Question: I'm building a website with node.js, express, angular.js and jade. I'm currently testing html tags on blog posts, wich don't seem to be working.
I'm focusing on the heading for now. Why doesn't the browser render it as HTML? I have btw tested this in chrome but I had the same result. This is the jade code:
'''
div(ng-repeat='post in posts')
h3
|{{post.title}}
'''
And this is the mongodb record (what is relevant):
'''
"title": "<strong>This text is strong</strong>",
'''
What can I do to fix this?
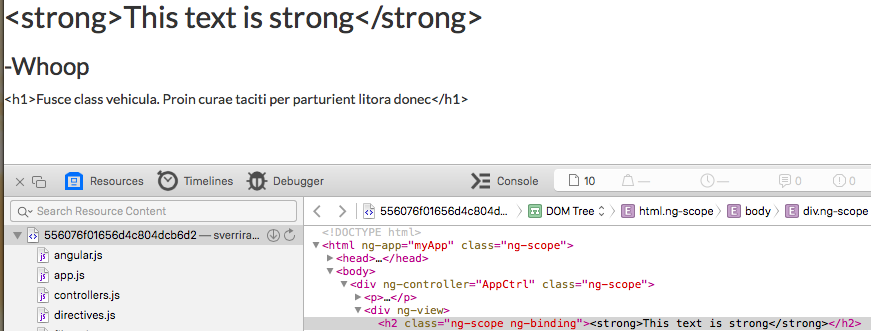
Answer: Try using <URL> directive:
'''
div(ng-repeat='post in posts')
h3
span(ng-bind-html-unsafe='post.title')
'''